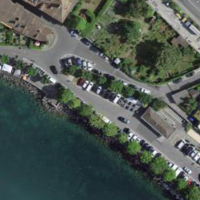
EUNIS habitat code: 54
Species observed at this site:
Cymbalaria muralis
Aesculus hippocastanum